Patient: sex M, age 29
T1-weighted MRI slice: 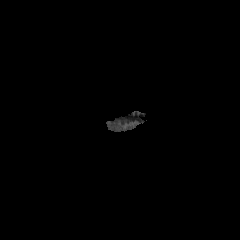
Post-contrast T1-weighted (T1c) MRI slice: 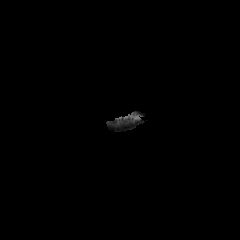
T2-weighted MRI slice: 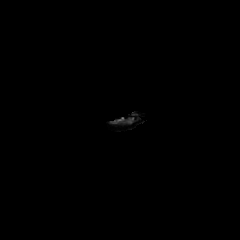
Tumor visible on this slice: no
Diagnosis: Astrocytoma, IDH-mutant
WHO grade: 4